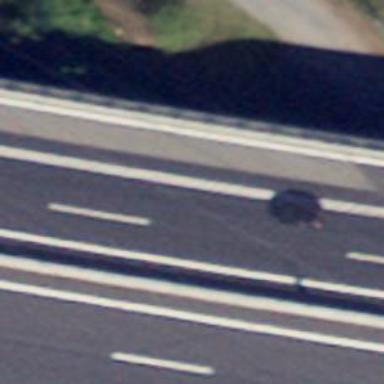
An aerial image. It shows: Motorway bridge with asphalt surface.